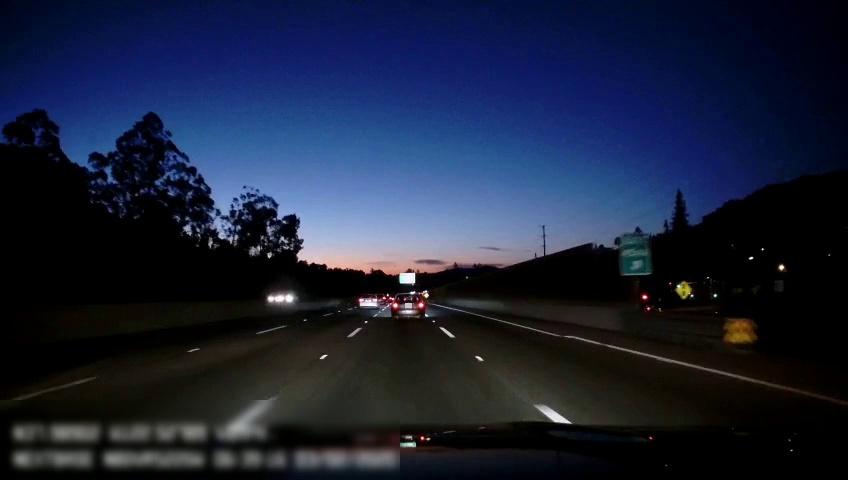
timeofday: Night
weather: Other
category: Drivable Space
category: Vehicles | Car
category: Vehicles | Truck
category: Vehicles | Car
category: Vehicles | SUV
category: Lanes | Alternate Lane
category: Lanes | Alternate Lane
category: Lanes | Current Lane
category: Lanes | Current Lane
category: Lanes | Alternate Lane
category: Traffic | Signs
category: Traffic | Signs
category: Traffic | Signs
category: Traffic | Signs
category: Traffic | Signs